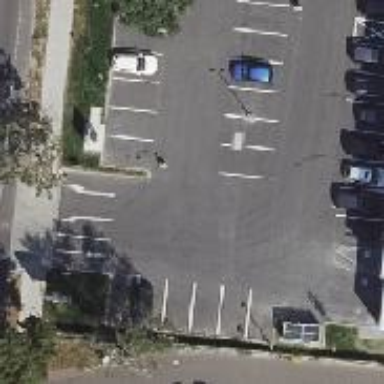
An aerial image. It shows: Road serving as parking aisle.